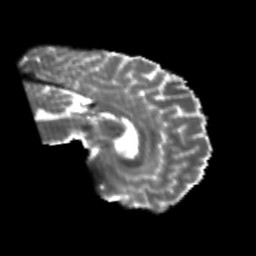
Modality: T2w
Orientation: sagittal
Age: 25
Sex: male
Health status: healthy
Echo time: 0.074 s